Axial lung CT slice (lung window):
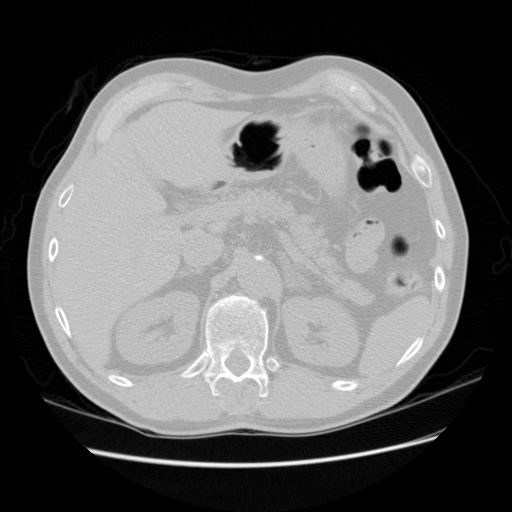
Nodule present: no